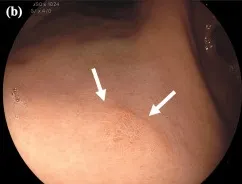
Upper endoscopy image at diagnosis. The angulus. (indicated by the arrow).
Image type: endoscopy (gi_endoscopy)